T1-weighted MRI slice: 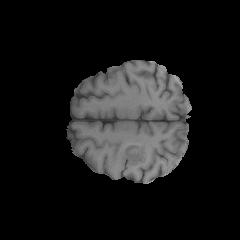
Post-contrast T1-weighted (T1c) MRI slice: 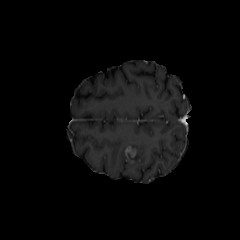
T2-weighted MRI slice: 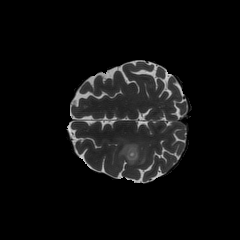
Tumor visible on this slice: yes